Field crop: tomato
Growth stage: 1
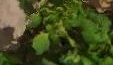
Species: tomato